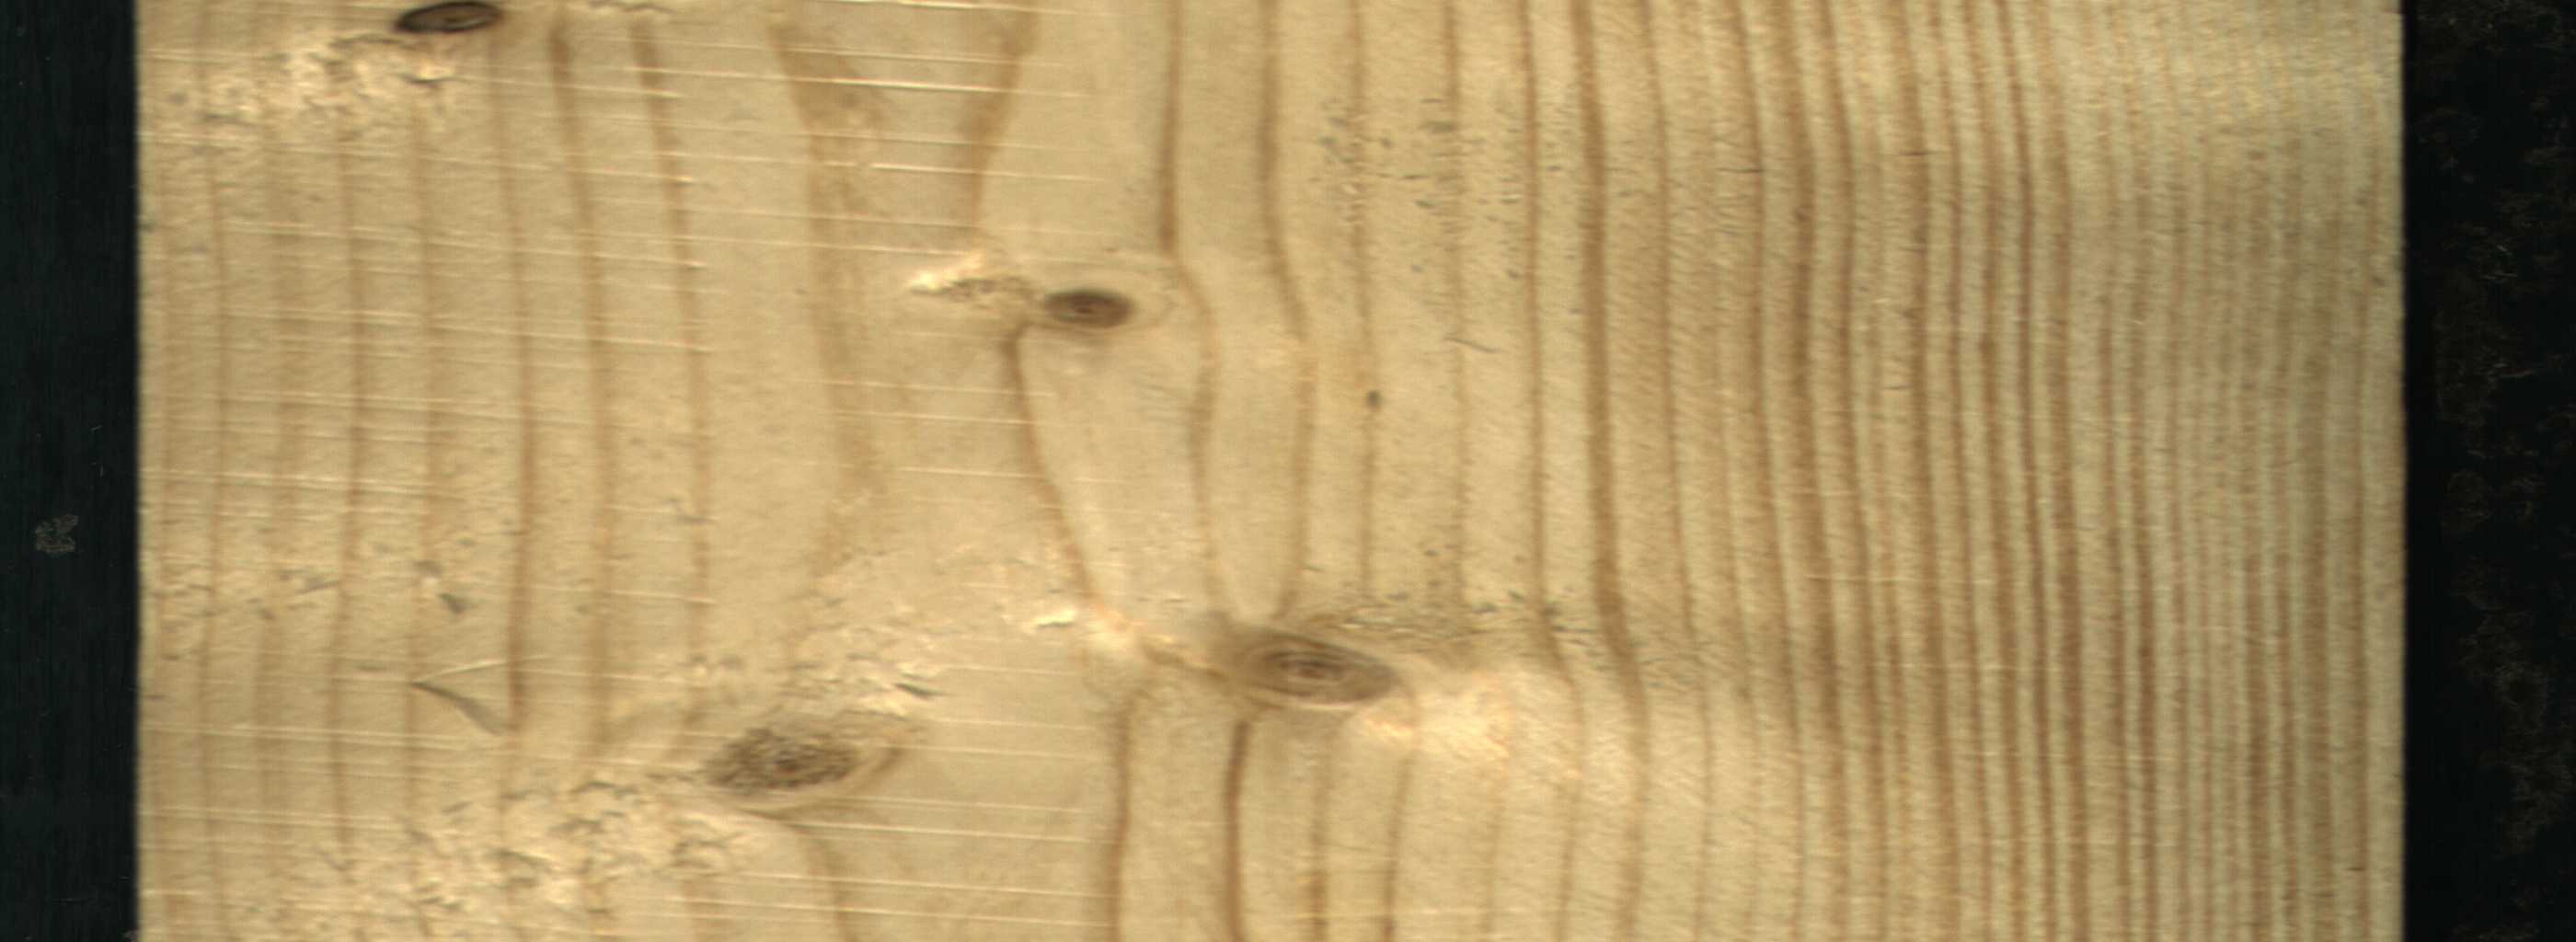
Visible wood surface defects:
Dead_Knot
Live_Knot
Live_Knot
Live_Knot